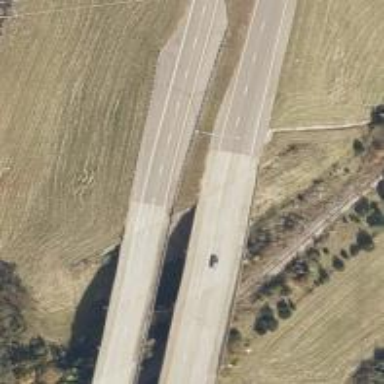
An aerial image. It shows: Expressway with asphalt surface and classified as primary highway.